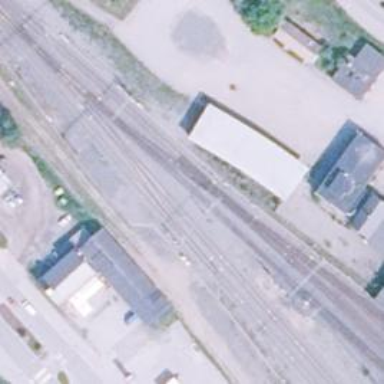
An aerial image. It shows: Rail siding with electrified contact lines.